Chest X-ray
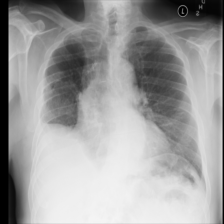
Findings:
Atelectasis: negative
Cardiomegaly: negative
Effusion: negative
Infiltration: negative
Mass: negative
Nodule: negative
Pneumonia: negative
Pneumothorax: negative
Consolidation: negative
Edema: negative
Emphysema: negative
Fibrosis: negative
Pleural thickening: negative
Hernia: negative